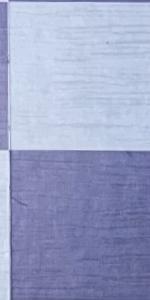
Label: Empty